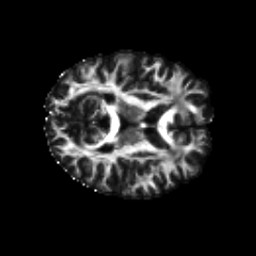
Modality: FA
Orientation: axial
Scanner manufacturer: siemens
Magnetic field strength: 3 T
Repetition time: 4.16 s
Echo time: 0.0806 s